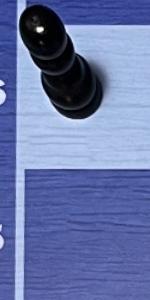
Label: Empty